Field crop: maize
Growth stage: 2
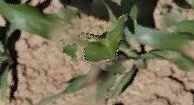
Species: maize